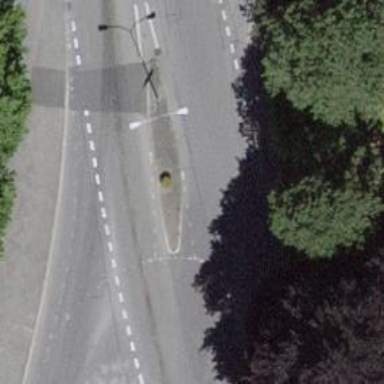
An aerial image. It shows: Mini roundabout on the road.